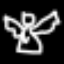
Label: angel